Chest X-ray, PA view. Patient: 45 years old, sex F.
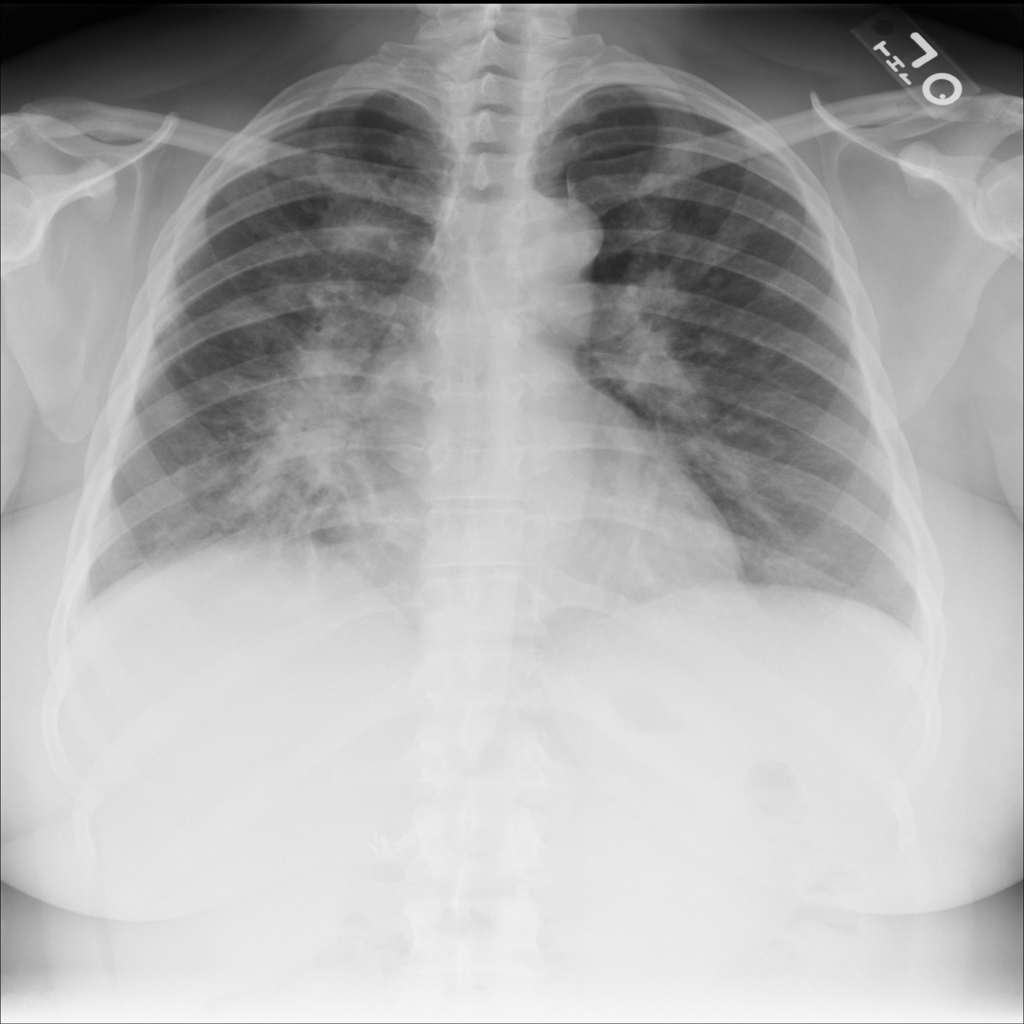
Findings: Infiltration